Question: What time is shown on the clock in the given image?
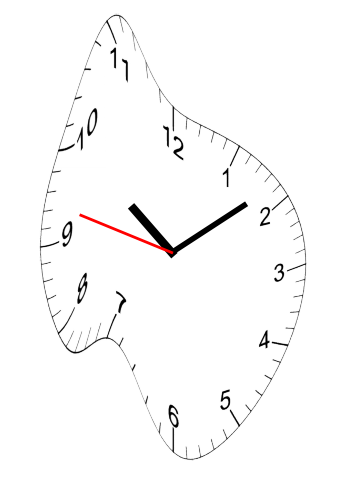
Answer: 10:08:47